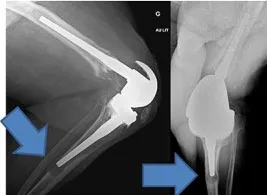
Clinical description of patient #5, a 75-year-old woman. She had a past history of diabetes, Parkinson's disease, and hypertension. A left knee prosthesis was implanted in 2009. In 2017, she experienced a distal femoral fracture requiring osteosynthesis and then debridement for acute infection. As a pseudarthrosis occurred, a two-stage exchange was performed. Enterobacter cloacae producing extended-spectrum beta-lactamases (ESBL) was found, and imipenem was prescribed and was stopped after the reimplantation. Unfortunately, the patient developed signs of acute infection and a new debridement revealed Pseudomonas aeruginosa and Candida albicans superinfection, with persistence of the ESBL Enterobacter cloacae. The initial therapy included IV imipenem, oral ciprofloxacin, and oral fluconazole. Unfortunately, prosthesis loosening.
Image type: radiology (x_ray)